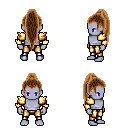
a pixel art fantasy rpg character, male body template, dark elf, purple skin, gold arm armor, gold greaves, brown extra-long topknot hairstyle, four views (front, back, left, right), 2x2 character sprite sheet, small pixel art, hard edges, no anti-aliasing